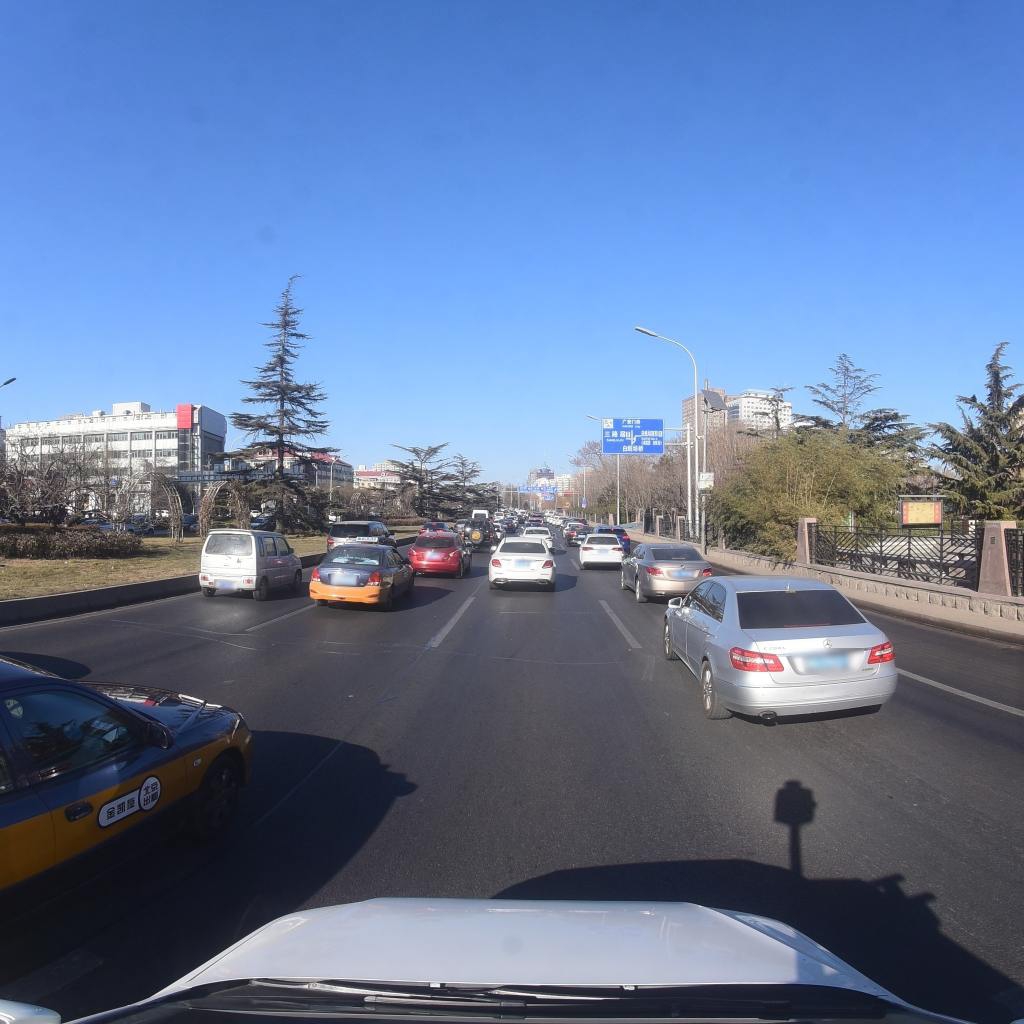
Region: Fengtai
Road damage annotations: longitudinal patch, transverse patch, transverse patch, transverse patch, longitudinal patch